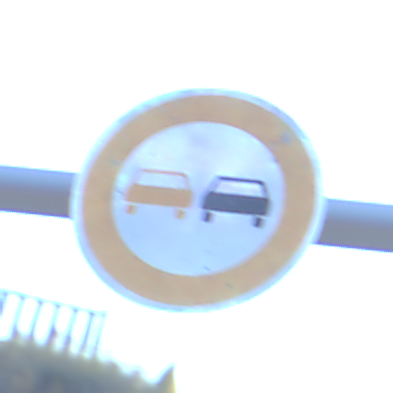
Verkehrszeichen: Ueberholverbot
Umgebung: Outdoor, RoadRail
Tageszeit: SunriseSunset
Wetter: Clear
Licht: Natural
Jahreszeit: NotSpecified
Kontrast: LowContrast